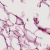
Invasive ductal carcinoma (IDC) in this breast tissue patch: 0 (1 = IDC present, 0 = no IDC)